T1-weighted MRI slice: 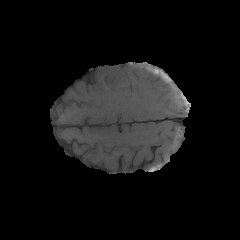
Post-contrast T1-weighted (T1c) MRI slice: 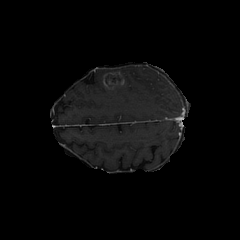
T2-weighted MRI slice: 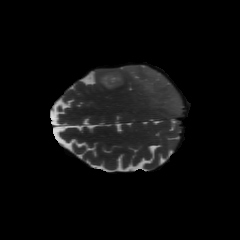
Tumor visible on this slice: yes